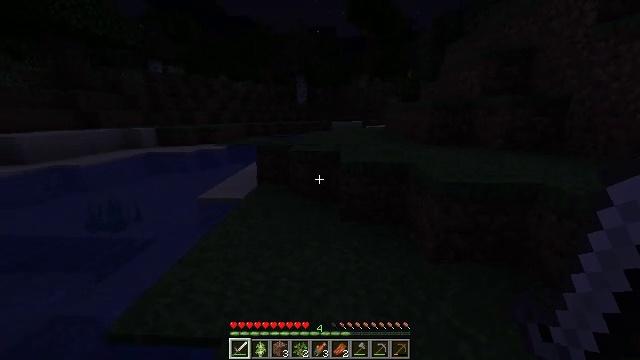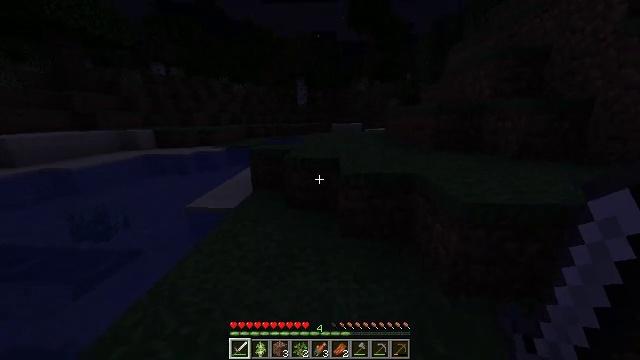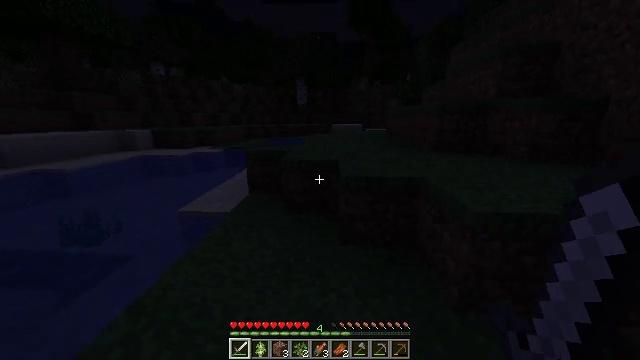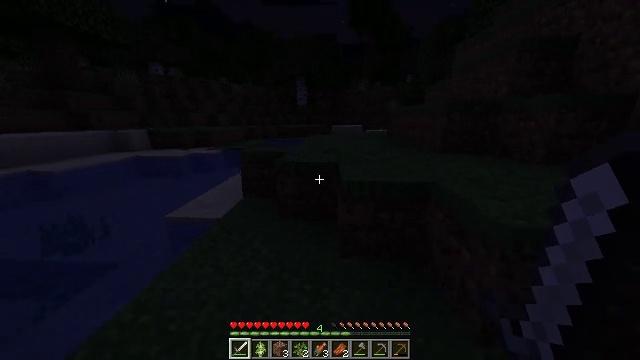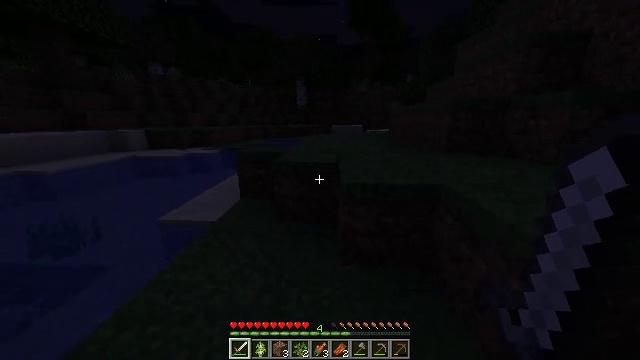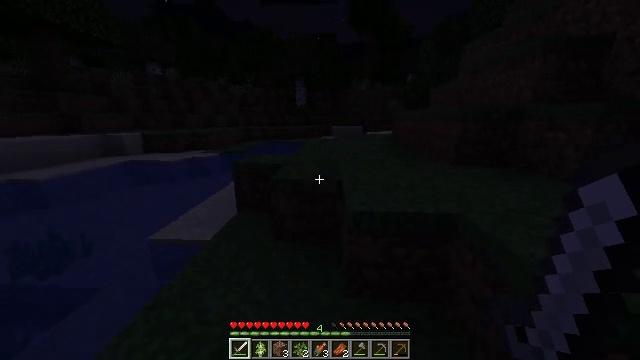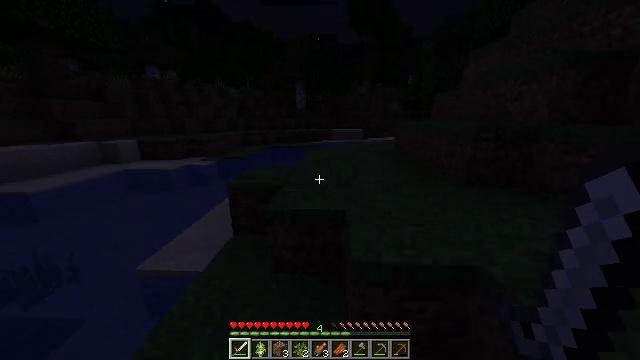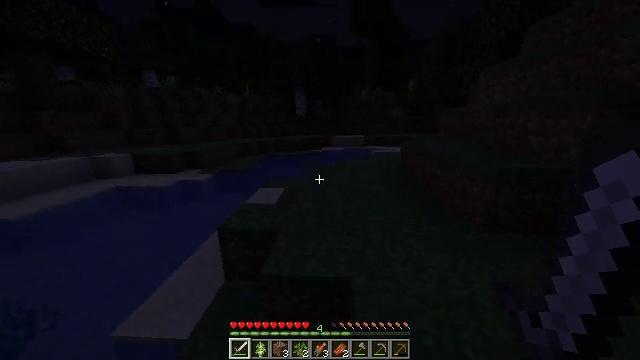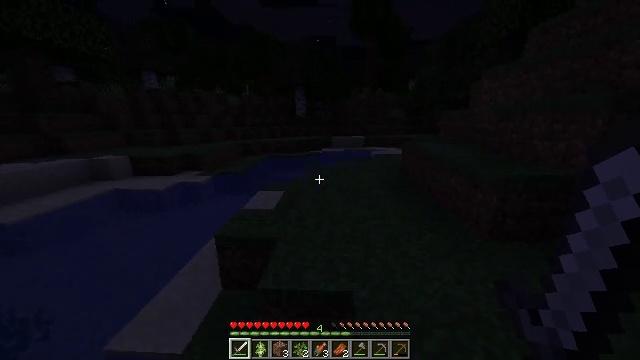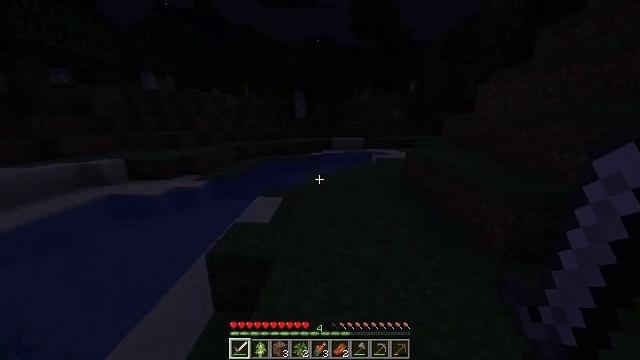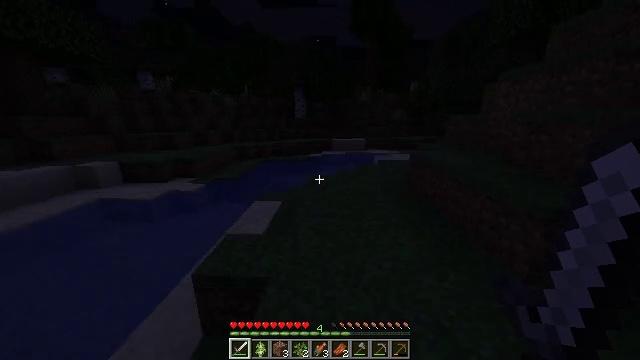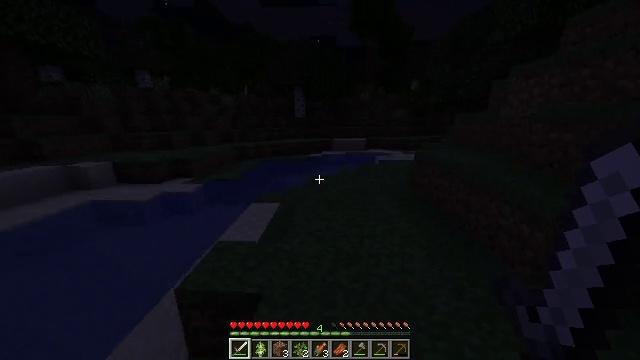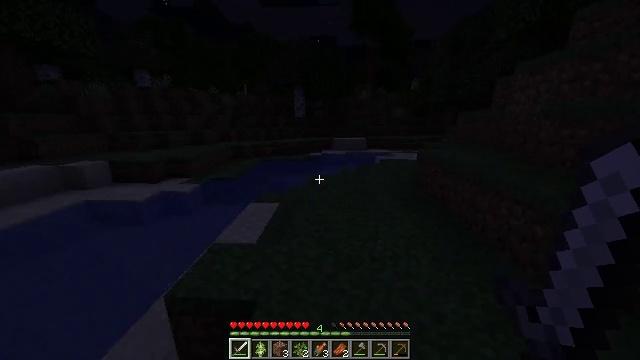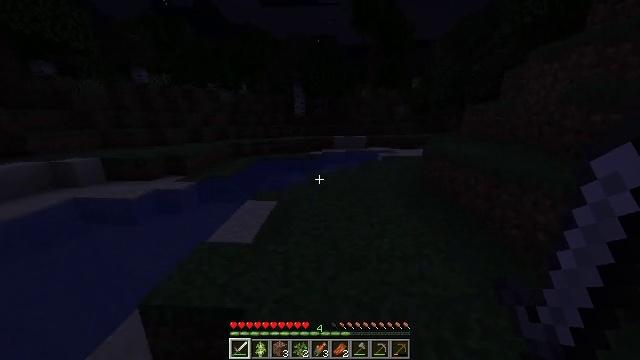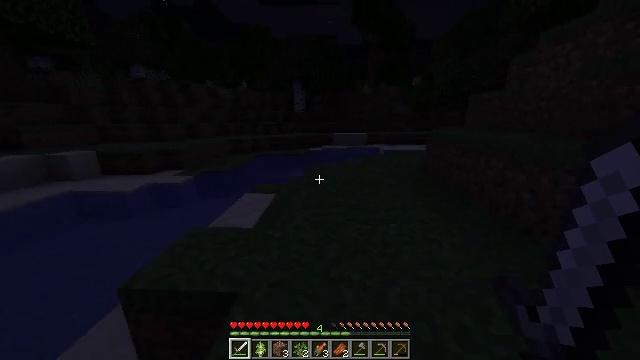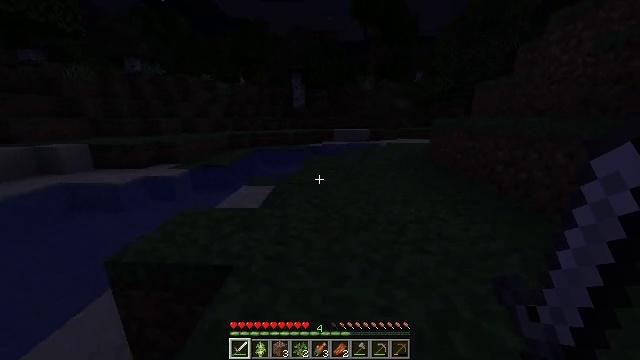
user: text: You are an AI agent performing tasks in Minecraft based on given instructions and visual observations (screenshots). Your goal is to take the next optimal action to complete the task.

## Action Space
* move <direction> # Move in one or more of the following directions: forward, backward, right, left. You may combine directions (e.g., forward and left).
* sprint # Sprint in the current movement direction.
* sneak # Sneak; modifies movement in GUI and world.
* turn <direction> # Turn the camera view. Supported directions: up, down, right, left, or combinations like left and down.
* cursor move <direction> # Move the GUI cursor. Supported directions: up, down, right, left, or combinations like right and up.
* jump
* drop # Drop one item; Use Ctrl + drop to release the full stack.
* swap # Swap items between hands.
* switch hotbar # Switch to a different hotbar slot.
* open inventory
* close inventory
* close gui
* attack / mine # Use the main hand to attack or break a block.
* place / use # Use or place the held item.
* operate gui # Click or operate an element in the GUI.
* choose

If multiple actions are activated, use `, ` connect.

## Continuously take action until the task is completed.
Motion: motion action
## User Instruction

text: Fish and kill the salmon.
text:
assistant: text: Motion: move forward
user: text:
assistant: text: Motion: move forward
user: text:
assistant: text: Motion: move forward
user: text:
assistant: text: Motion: move forward
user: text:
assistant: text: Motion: move forward, jump
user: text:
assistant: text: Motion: move forward, jump
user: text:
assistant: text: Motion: move forward, jump
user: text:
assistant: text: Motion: move forward, jump
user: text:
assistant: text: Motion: move forward, jump
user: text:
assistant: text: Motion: move forward, jump
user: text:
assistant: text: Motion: move forward, jump
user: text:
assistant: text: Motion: move forward, jump
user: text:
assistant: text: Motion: move forward, jump
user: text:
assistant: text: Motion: move forward, jump
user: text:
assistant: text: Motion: move forward, jump
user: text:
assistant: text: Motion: move forward, jump
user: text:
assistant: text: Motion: move forward, jump
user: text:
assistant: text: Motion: move forward, jump
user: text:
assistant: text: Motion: move forward, jump
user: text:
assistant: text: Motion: move forward, jump
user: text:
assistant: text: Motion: move forward, jump
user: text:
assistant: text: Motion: move forward, jump
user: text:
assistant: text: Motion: move forward, jump
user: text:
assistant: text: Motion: move forward, jump
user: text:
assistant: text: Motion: move forward
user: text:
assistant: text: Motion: move forward
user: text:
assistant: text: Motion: move forward
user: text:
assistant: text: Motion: move forward
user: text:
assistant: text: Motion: move forward
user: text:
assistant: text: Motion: move forward